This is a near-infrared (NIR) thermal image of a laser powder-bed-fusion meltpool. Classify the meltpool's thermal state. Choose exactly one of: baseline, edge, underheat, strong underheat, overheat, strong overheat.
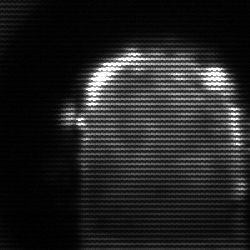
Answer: strong underheat